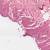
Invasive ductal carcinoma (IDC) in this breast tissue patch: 0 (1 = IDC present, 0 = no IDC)